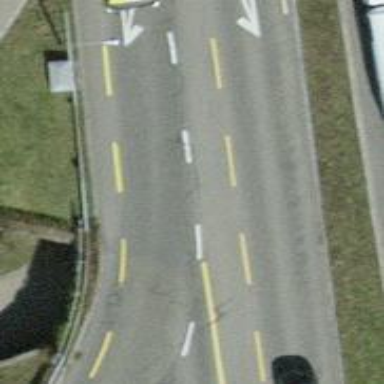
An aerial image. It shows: Secondary road with asphalt surface and trolley wires.